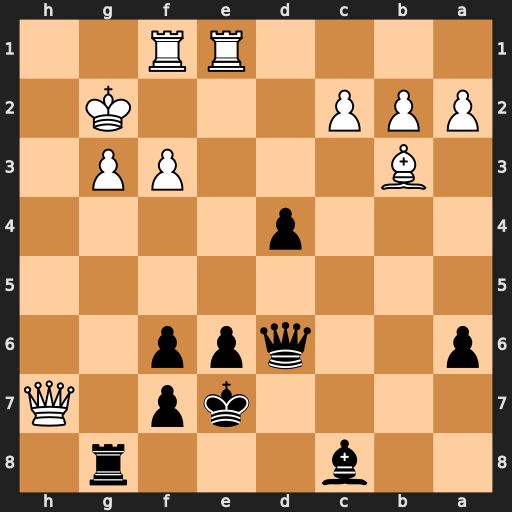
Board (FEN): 2b3r1/4kp1Q/p2qpp2/8/3p4/1B3PP1/PPP3K1/4RR2
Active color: b
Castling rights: -
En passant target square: -
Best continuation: Qxg3+ Kh1 Qg2#